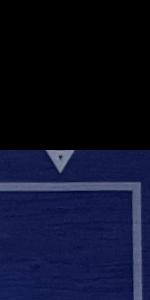
Label: Empty